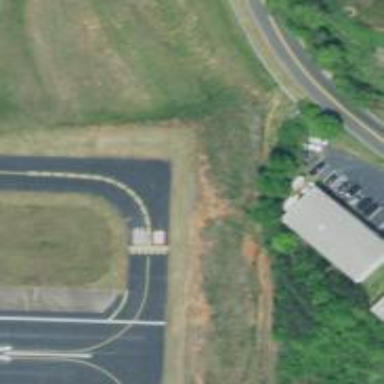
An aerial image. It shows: Image of taxiway at airport.